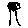
Label: tree